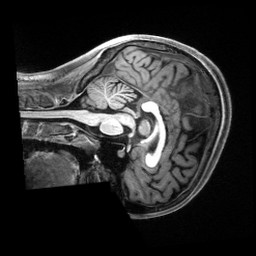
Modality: T1w
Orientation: sagittal
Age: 19
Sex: female
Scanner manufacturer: siemens
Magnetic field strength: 3 T
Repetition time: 2.5 s
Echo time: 0.00222 s